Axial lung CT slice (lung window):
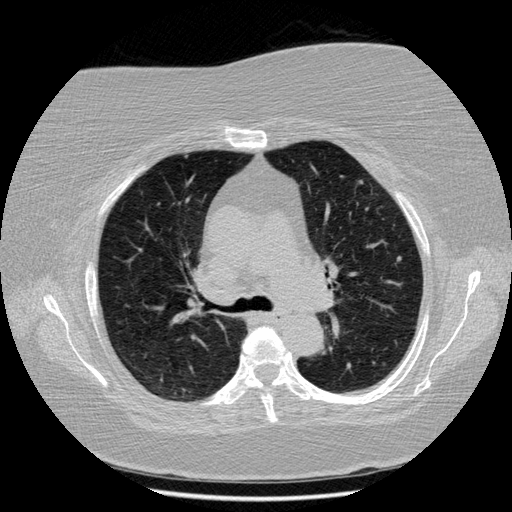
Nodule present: yes
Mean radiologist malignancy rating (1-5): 3